Question: I'm a beginner with Objective-C and I have to create something similar to the one on this image but I don't know what are the components on the top bar.

Thanks in advance for any help
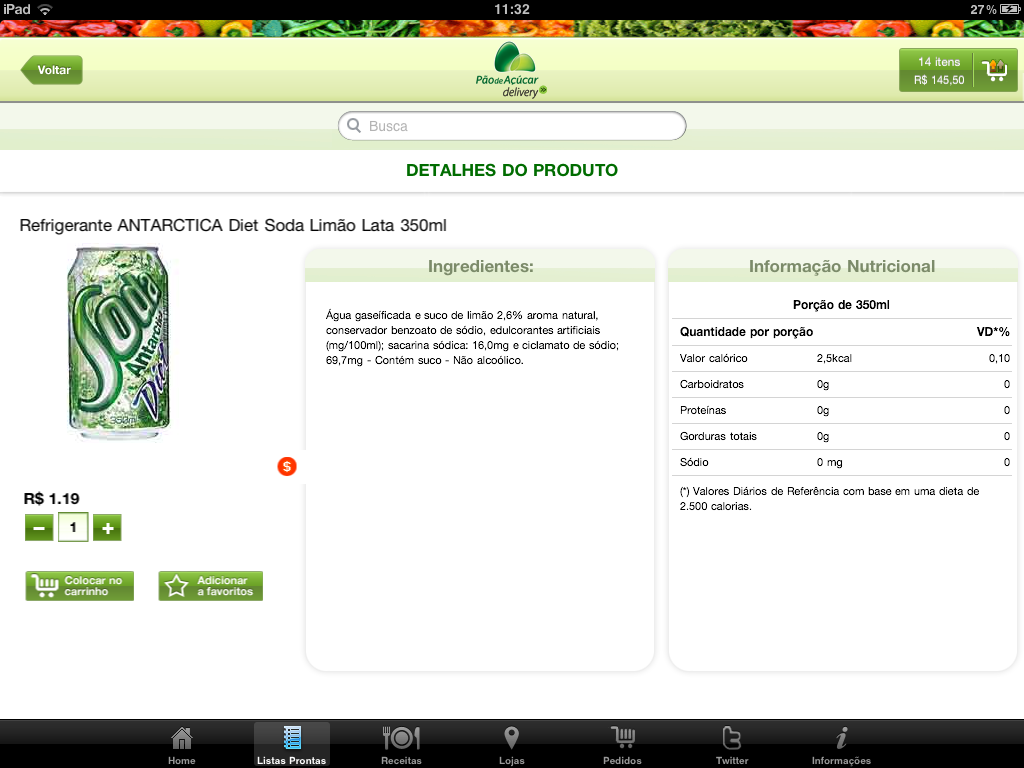
Answer: It looks like a navigation bar but I think a customized view with customized buttons are what it actually is.